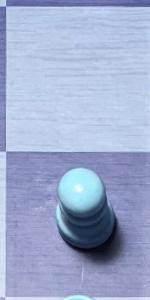
Label: Pawn_White